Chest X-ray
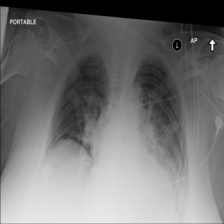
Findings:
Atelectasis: negative
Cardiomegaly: negative
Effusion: positive
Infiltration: positive
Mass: negative
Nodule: negative
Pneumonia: negative
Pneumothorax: negative
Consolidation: negative
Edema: negative
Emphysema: negative
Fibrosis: negative
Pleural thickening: negative
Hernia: negative